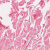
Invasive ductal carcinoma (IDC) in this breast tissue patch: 0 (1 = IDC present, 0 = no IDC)